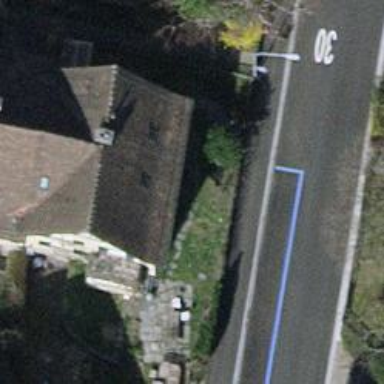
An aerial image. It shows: Semi-detached house.